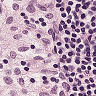
Metastatic tissue present: no